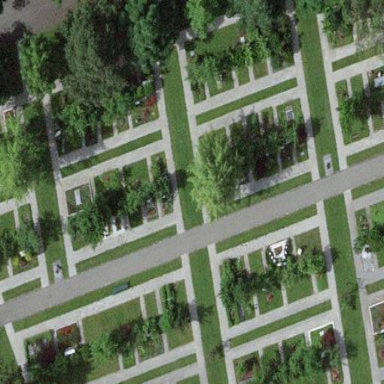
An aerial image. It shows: Sector within cemetery.